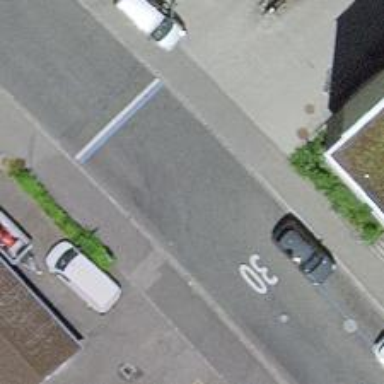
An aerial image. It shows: Residential road with asphalt surface and separate sidewalk.